Interaction volume radius: 10 \u00c5
Interaction volume height: 30 \u00c5
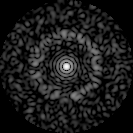
Disorder parameter: 0.8382